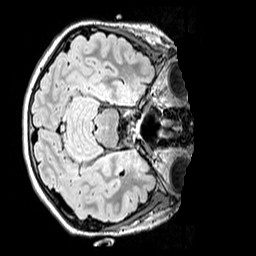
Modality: FLAIR
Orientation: axial
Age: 10
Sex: female
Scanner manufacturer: siemens
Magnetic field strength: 3 T
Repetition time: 5 s
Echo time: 0.388 s